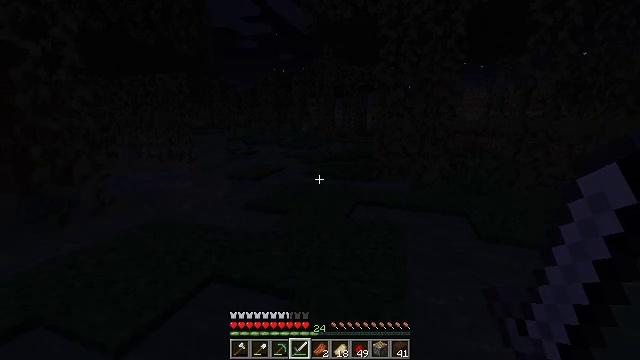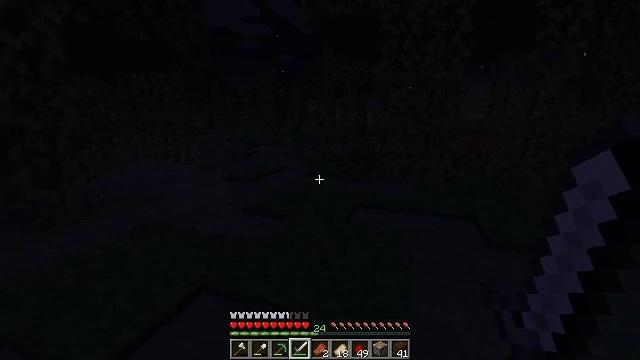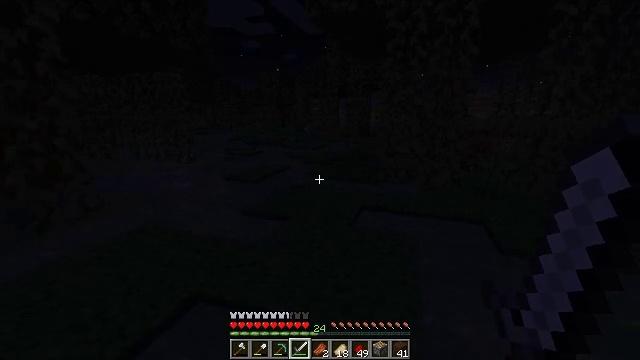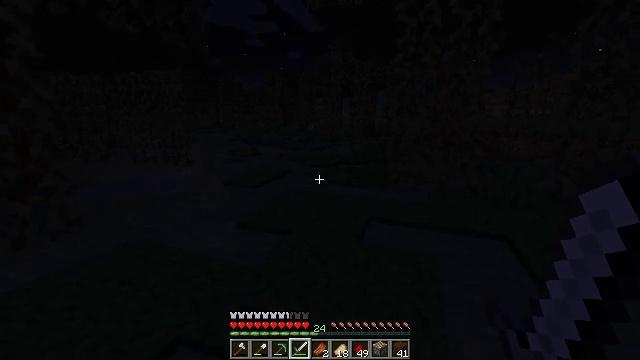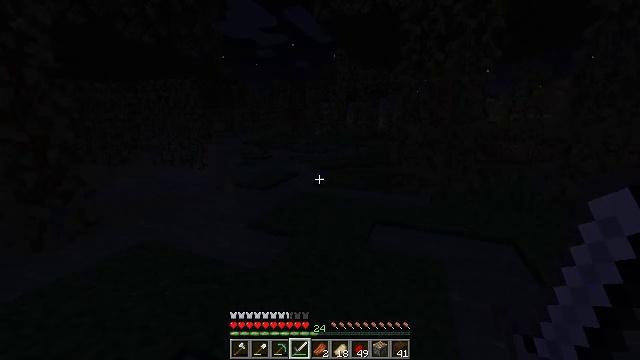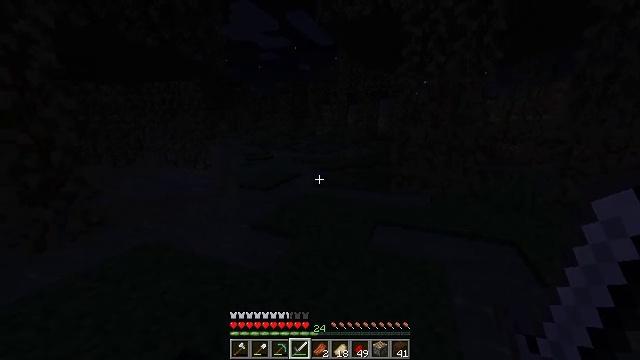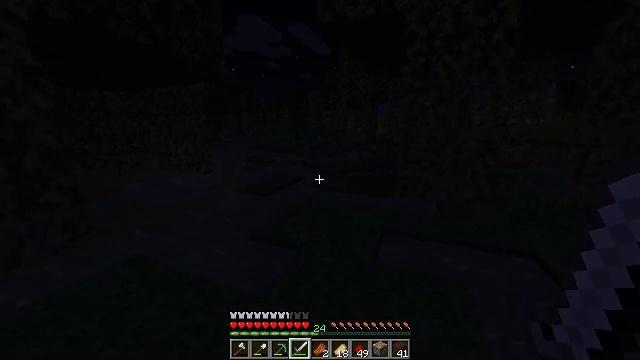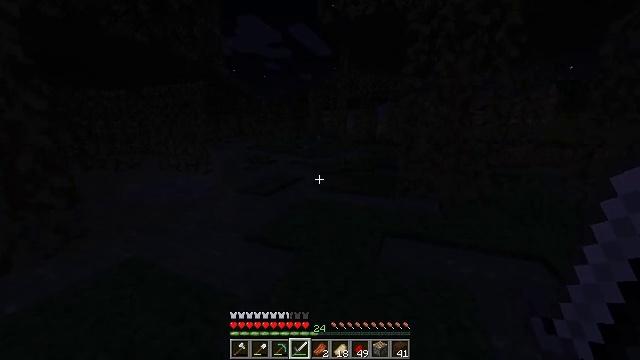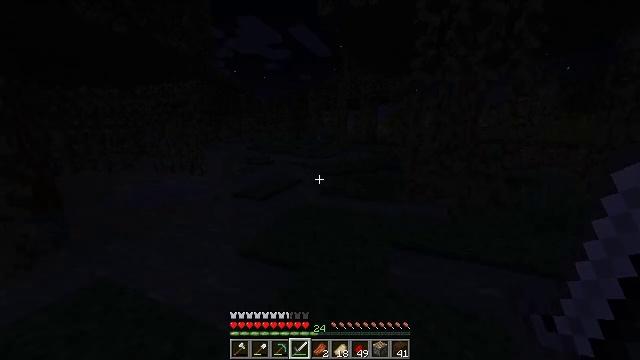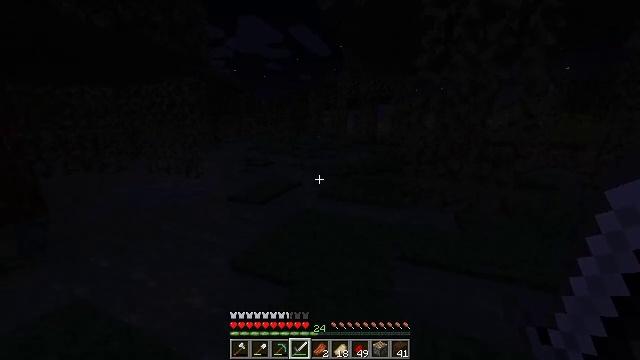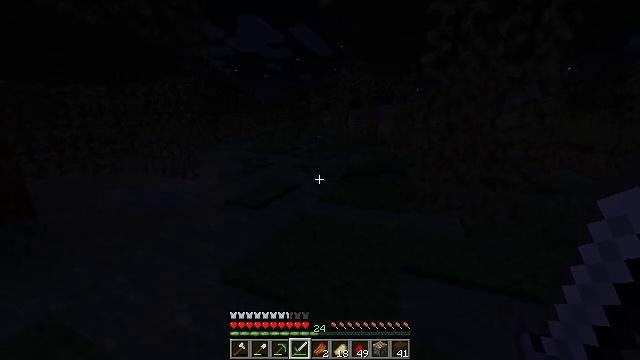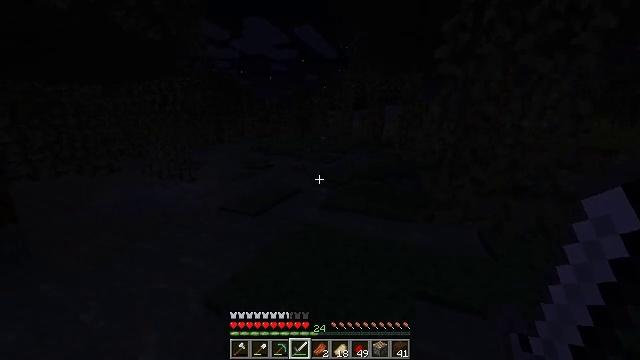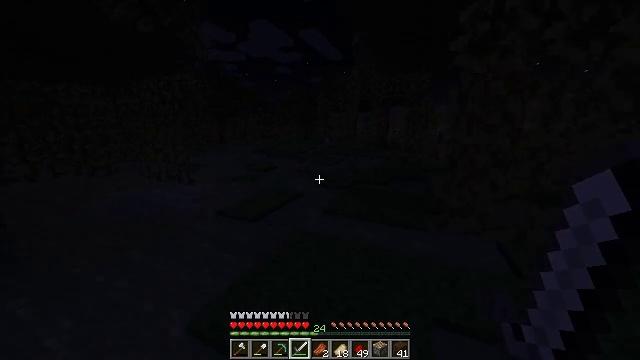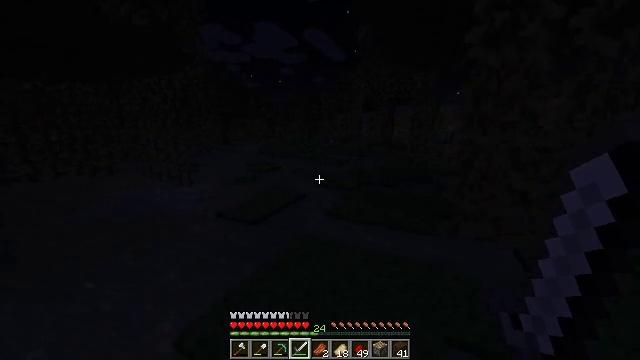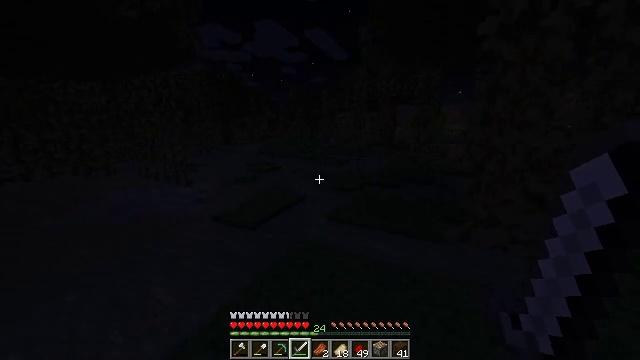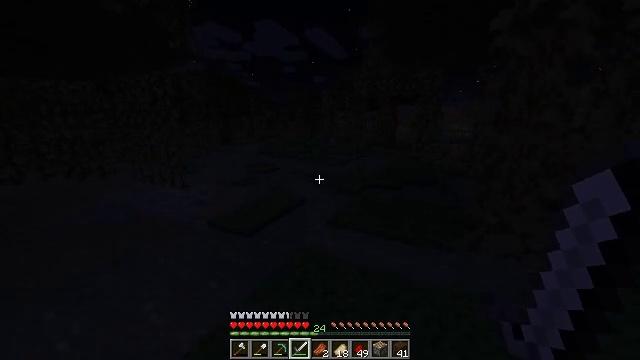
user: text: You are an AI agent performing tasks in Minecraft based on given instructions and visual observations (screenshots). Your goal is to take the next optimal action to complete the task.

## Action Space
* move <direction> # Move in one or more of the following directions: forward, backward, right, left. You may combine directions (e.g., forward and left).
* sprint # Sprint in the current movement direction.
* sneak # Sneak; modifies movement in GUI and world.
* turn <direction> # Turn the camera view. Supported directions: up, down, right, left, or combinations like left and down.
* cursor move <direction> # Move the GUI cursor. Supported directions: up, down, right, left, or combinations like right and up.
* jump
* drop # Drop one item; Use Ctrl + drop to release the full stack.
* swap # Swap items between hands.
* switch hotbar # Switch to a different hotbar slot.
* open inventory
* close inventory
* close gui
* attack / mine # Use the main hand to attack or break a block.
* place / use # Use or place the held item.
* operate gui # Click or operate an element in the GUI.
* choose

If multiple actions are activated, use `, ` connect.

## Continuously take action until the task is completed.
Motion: motion action
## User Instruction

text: Kill enemies.
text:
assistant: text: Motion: move forward
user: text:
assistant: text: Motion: move forward
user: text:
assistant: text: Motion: move forward, sprint
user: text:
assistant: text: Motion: move forward, sprint, turn left
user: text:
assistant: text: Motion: move forward, sprint
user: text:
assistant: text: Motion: move forward, sprint
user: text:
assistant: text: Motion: move forward, sprint
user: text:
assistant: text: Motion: move forward
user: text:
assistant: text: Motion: move forward
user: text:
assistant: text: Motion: move forward
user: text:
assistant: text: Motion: move forward, turn left
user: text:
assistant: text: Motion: move forward, sprint, turn left
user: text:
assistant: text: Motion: move forward, sprint, turn left
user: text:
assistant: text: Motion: move forward, sprint
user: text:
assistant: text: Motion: move forward, sprint
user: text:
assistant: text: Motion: move forward, sprint
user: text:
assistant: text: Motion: move forward
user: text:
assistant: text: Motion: move forward
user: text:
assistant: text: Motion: move forward
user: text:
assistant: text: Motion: move forward, turn right
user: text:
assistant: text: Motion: move forward, turn right
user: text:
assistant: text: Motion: move forward
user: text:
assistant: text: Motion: move forward
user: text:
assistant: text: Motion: move forward, turn left
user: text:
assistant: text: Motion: move forward, turn left, jump
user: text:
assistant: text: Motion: move forward, turn left, jump
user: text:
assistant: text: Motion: move forward, turn left, jump
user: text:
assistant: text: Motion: move forward, jump
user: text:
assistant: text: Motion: move forward, jump
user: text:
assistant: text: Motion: move forward, turn right, jump